Field crop: maize
Growth stage: 2
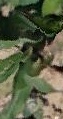
Species: maize